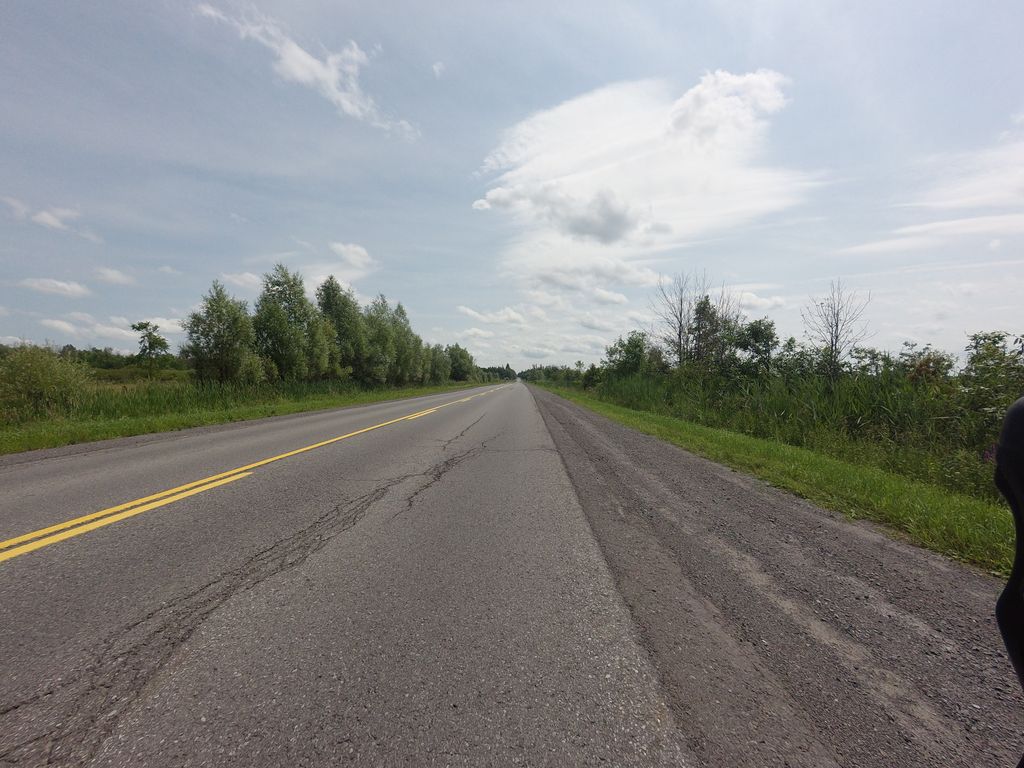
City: ottawa-gatineau